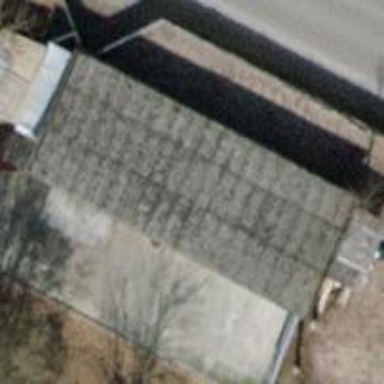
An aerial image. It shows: Garage building.